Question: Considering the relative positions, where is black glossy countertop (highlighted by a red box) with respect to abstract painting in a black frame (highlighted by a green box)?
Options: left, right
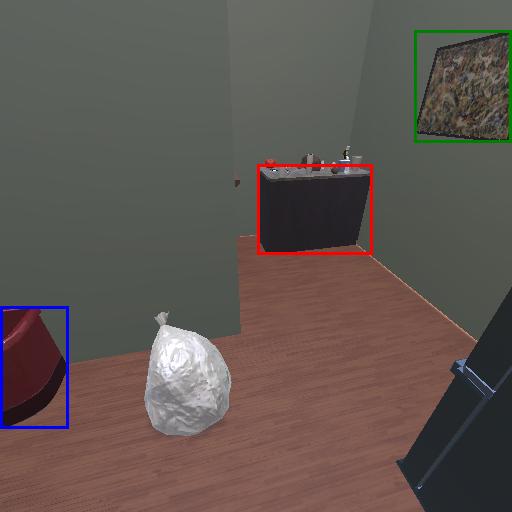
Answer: left